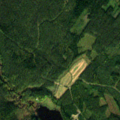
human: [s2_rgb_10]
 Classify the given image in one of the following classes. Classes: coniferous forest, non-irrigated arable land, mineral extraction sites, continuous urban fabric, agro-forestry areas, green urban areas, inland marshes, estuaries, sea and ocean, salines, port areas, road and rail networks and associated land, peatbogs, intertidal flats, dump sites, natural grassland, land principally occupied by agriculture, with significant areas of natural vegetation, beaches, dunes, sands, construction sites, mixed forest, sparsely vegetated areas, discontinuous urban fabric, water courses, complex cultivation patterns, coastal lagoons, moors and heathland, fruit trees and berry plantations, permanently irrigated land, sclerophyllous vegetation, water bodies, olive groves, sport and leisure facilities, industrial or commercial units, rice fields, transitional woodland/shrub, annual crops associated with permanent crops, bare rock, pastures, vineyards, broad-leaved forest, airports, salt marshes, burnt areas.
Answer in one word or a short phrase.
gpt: coniferous forest, mixed forest, transitional woodland/shrub